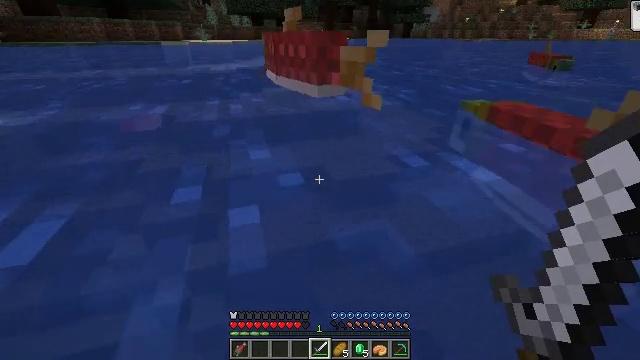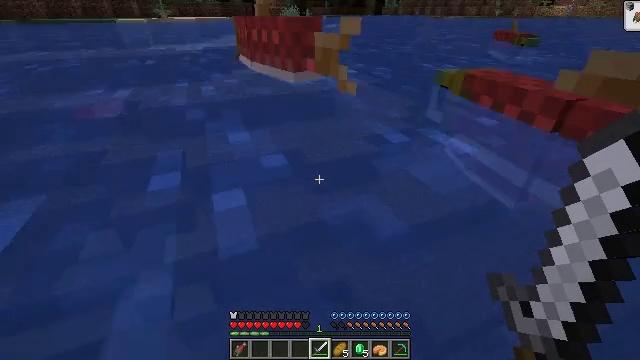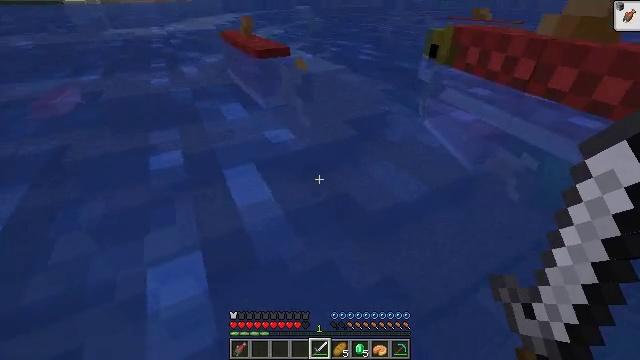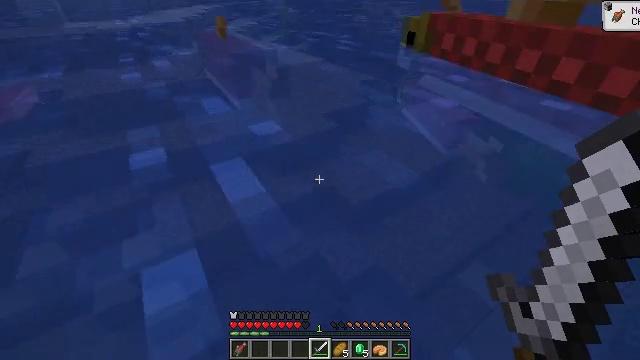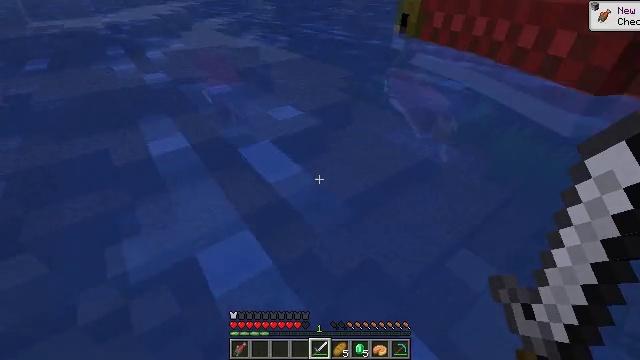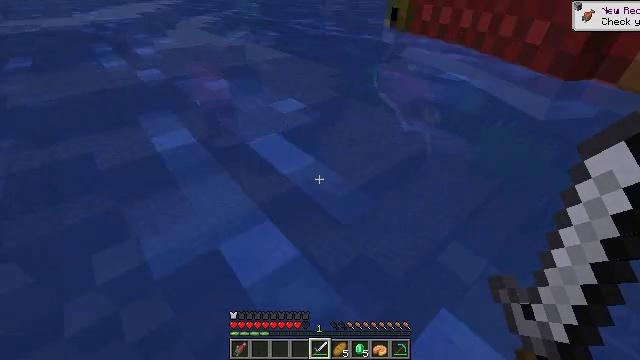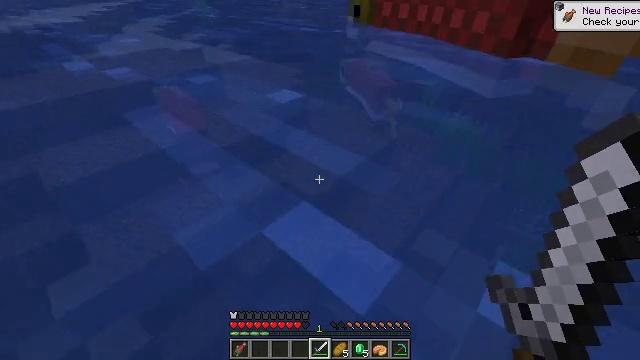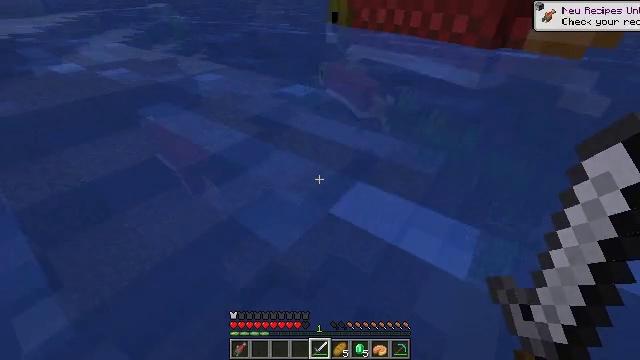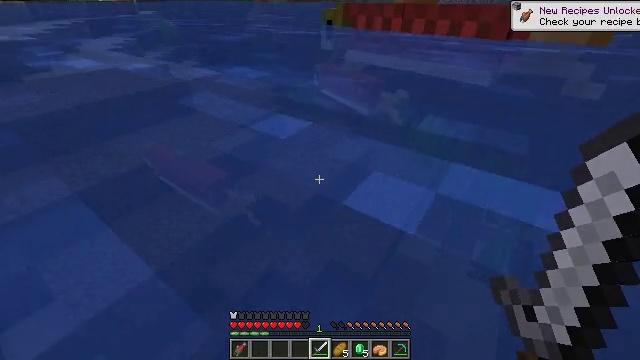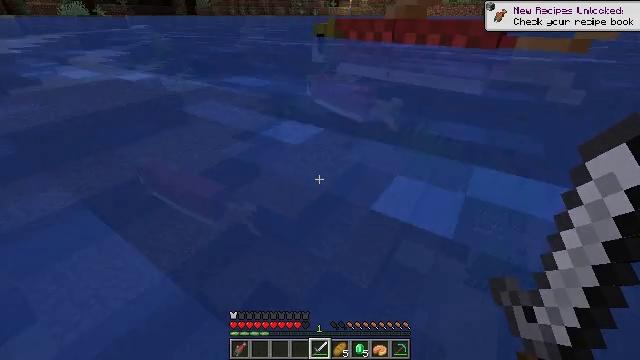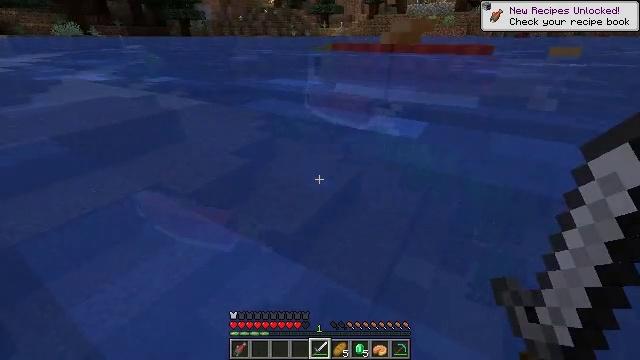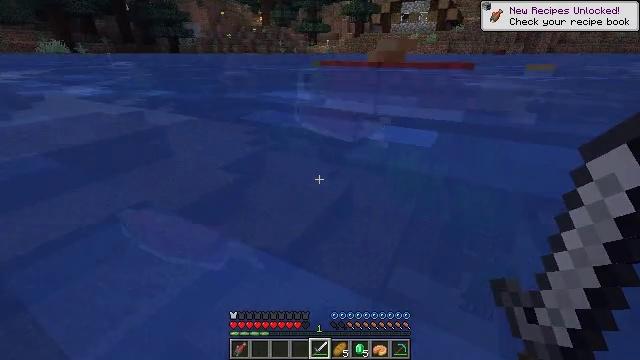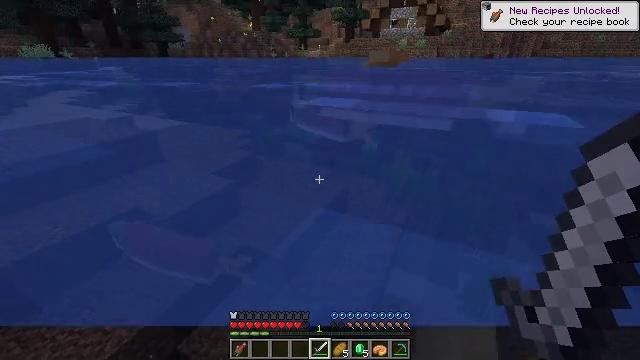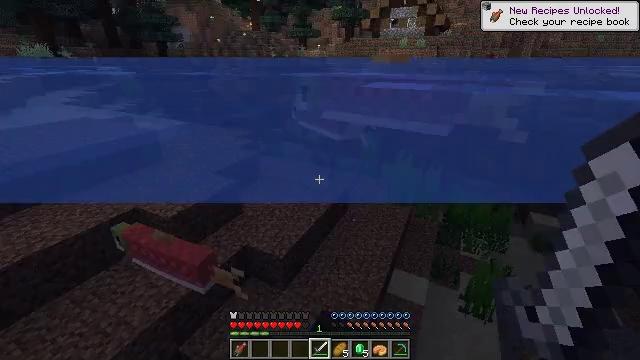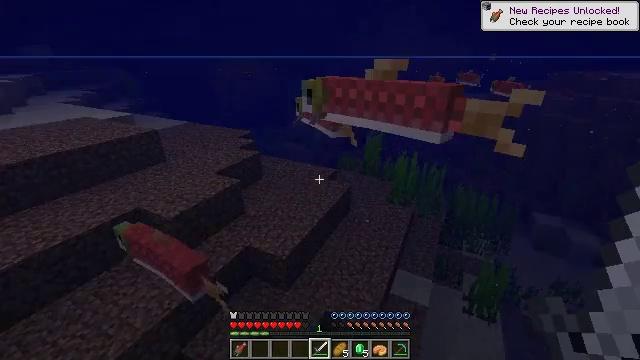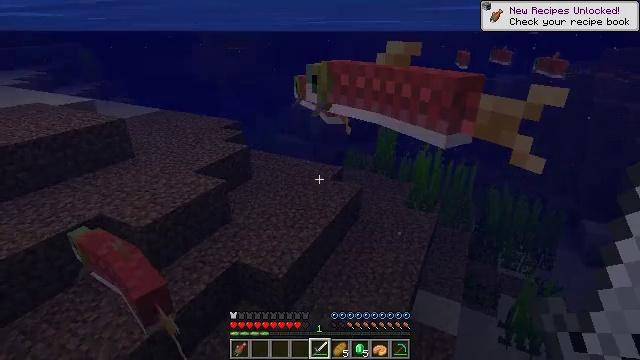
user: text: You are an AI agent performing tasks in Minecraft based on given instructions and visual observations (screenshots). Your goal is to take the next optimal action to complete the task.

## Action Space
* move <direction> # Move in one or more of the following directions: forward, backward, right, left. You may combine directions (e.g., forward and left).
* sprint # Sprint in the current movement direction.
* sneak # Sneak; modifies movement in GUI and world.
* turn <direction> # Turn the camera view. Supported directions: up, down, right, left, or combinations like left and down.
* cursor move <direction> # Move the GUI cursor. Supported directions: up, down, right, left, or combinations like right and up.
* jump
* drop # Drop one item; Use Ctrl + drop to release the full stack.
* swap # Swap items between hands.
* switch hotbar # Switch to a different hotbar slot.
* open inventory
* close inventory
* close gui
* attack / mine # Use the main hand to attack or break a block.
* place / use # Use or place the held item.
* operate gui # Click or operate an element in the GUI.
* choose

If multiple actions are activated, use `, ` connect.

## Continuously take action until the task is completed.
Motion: motion action
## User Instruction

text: Fish and kill the salmon.
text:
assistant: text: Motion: move left, turn right and down
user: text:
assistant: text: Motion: move left, turn right and down
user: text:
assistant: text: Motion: move left, turn right and down
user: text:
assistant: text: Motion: move left, turn right
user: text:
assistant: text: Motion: move left, turn right
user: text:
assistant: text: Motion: move left, turn right
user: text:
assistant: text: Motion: move forward and move left, turn right and up
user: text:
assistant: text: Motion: move forward and move left, turn right and up
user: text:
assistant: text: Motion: move forward and move left, turn right and up
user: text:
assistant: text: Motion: move forward and move left, turn right and up
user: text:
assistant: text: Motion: move forward and move left, turn right and up
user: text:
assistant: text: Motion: move forward and move left, turn right
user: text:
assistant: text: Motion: move forward and move left
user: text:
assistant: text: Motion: move forward and move left
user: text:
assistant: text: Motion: move forward
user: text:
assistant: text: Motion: move forward, attack / mine
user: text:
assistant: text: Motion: move forward, attack / mine
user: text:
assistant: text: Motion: move forward, attack / mine
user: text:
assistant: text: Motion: move forward
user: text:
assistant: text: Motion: move forward, turn right and up
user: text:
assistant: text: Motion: move forward, turn right and up
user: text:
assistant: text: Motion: move forward, turn right and up
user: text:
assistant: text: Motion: move forward, turn right and up
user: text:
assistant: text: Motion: move forward, turn up
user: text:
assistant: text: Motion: move forward, attack / mine
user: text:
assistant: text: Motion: move forward, attack / mine
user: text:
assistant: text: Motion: move forward, turn left and down, attack / mine
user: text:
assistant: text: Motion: move forward, turn left and down
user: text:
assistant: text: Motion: move forward, turn left
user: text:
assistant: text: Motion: move forward